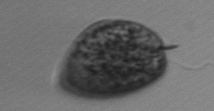
Label: Prorocentrum_micans